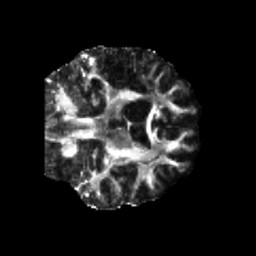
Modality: FA
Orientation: coronal
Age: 54
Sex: male
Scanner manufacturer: siemens
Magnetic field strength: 3 T
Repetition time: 5.25 s
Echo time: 0.08 s